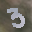
Label: 3